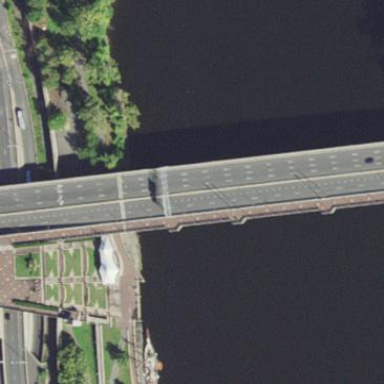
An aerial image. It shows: Man-made bridge.